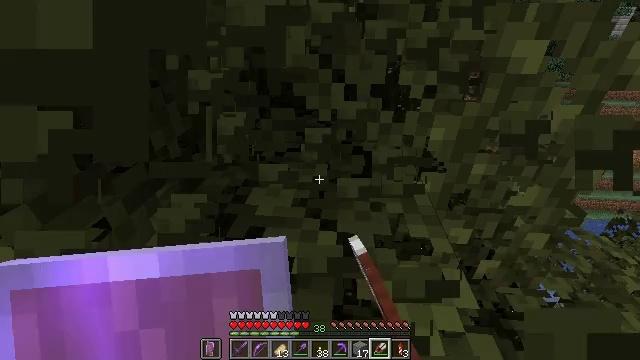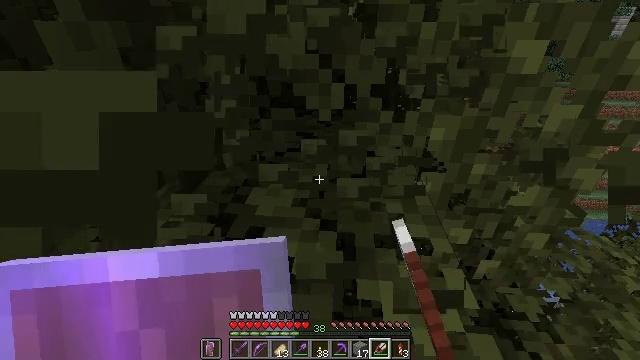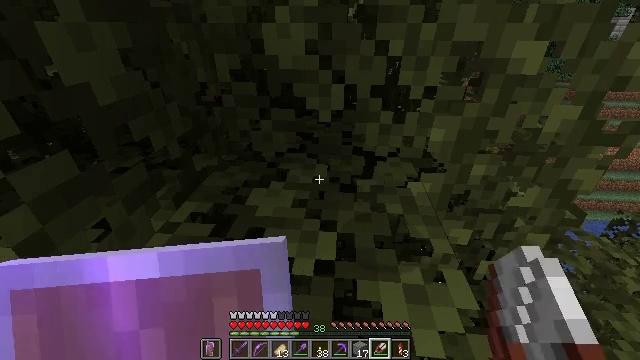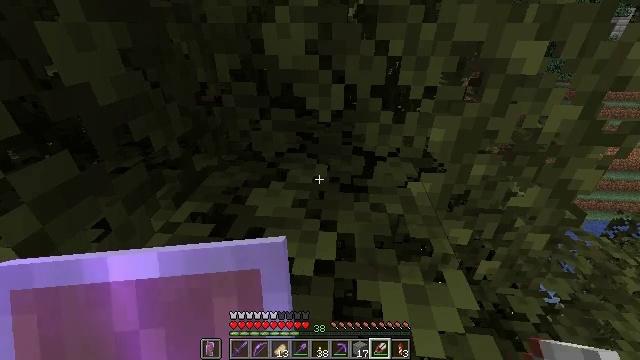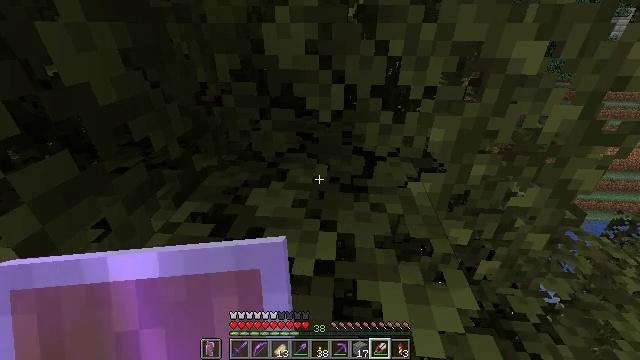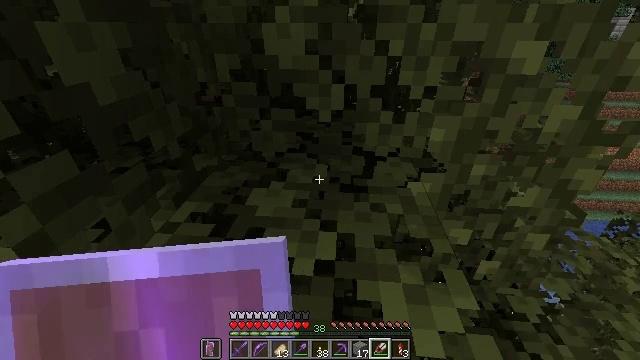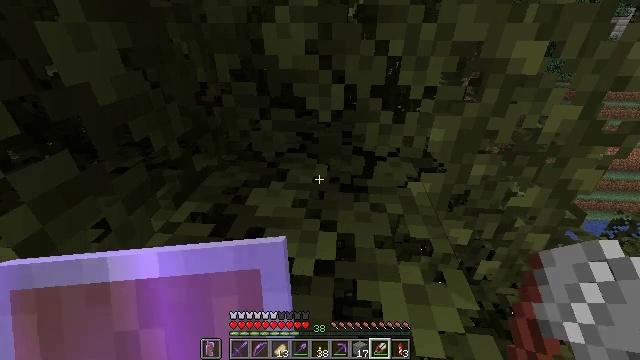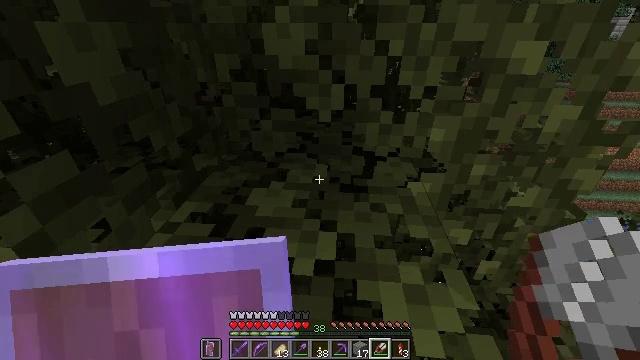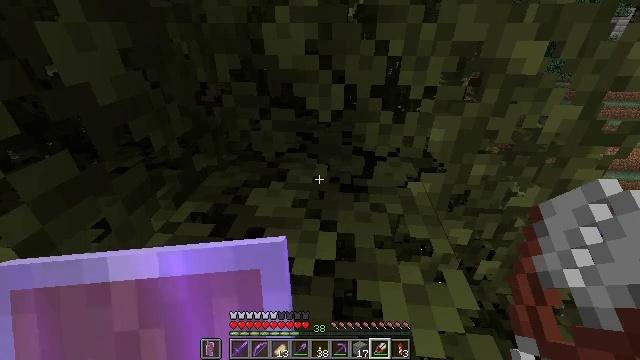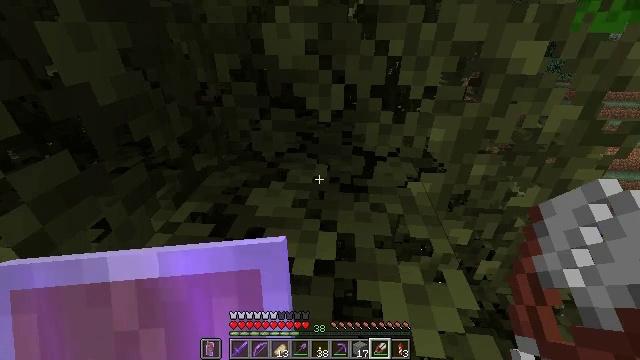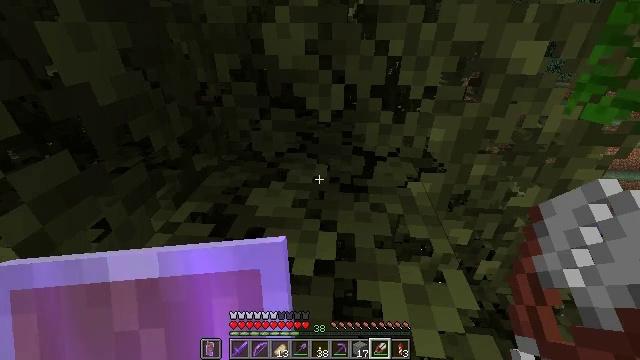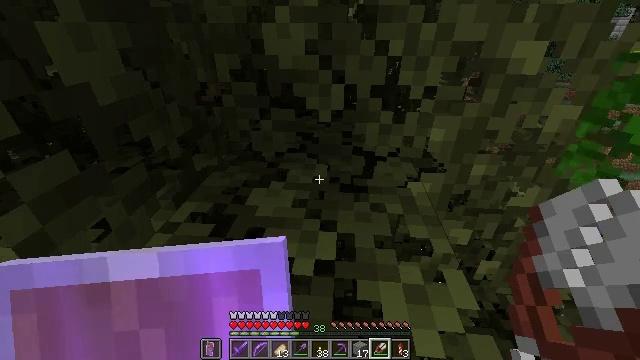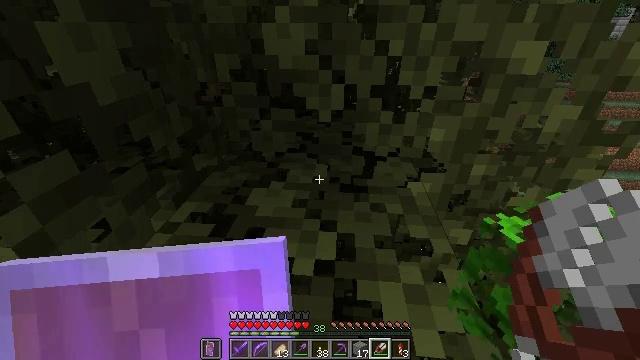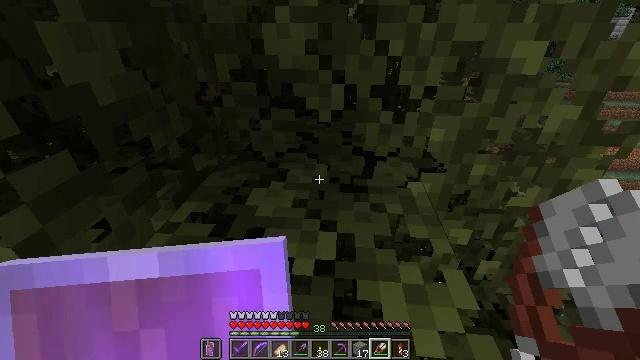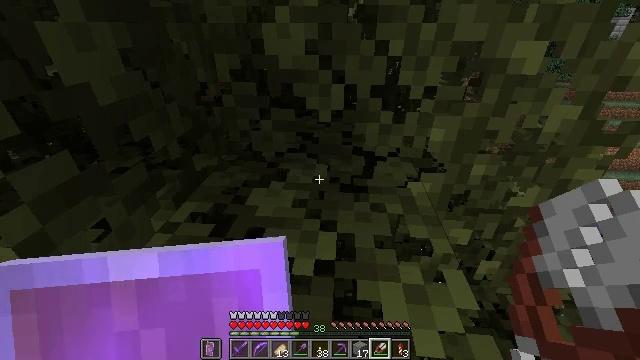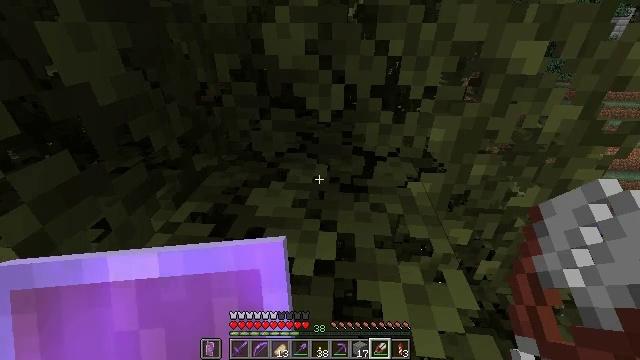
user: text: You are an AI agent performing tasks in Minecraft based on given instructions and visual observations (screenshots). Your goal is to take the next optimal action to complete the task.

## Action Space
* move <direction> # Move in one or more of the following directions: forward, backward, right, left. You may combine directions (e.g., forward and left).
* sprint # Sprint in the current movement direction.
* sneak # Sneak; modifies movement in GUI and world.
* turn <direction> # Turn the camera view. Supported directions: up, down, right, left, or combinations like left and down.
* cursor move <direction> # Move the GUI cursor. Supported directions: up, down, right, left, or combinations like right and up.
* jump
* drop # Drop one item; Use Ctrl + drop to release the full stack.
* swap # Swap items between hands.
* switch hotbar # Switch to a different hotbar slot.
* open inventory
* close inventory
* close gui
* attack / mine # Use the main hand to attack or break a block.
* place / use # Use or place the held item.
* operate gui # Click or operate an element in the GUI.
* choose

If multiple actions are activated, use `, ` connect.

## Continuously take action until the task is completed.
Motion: motion action
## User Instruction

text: Harvest vines off the surface.
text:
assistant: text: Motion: no_op
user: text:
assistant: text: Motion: no_op
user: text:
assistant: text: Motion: no_op
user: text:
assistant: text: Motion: no_op
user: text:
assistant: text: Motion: no_op
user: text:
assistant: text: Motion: no_op
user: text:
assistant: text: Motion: no_op
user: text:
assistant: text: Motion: no_op
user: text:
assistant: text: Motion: no_op
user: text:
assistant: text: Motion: no_op
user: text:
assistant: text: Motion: no_op
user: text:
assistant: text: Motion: no_op
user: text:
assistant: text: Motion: no_op
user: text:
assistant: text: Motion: no_op
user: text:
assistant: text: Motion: no_op
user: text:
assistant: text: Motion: no_op
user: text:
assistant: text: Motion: no_op
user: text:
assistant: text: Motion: no_op
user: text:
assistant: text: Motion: no_op
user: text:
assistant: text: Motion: no_op
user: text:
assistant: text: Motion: no_op
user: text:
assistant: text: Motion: no_op
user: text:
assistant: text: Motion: turn right and down
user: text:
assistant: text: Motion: turn right and down, open inventory
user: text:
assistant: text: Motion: open inventory
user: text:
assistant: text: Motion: turn right, open inventory
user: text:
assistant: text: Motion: turn right, open inventory
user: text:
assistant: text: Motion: no_op
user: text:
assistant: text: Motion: no_op
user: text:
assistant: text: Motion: no_op